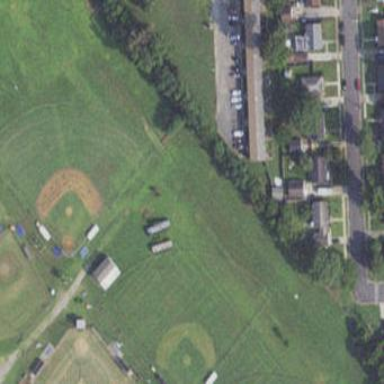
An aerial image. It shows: Grass pitch designated for softball.